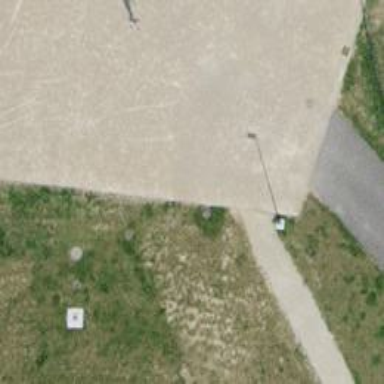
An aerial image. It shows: Footway with fine gravel surface.